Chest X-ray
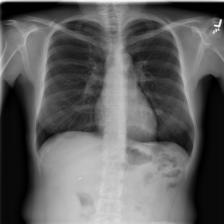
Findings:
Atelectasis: negative
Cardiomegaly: negative
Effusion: negative
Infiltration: positive
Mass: negative
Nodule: negative
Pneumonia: negative
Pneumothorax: negative
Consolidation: negative
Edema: negative
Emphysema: negative
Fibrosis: negative
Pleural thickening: negative
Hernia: negative